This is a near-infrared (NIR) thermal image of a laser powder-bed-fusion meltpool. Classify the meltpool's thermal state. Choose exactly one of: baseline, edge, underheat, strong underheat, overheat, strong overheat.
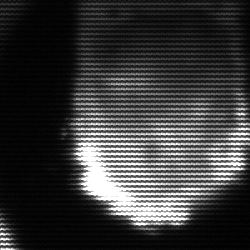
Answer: edge